Question: In MVC 2 I am working on something and have ran into a snag. I got my repository put instead of putting in the same class the interface is I have it same project as the EDMX file.
Initializing StructureMap is what's killing me at this point. Here's where I'm initizing StructureMap (in Global.asax.cs.)
'''
ObjectFactory.Initialize(x =>
{
x.ForRequestedType<IUnitOfWorkFactory>()
.TheDefaultIsConcreteType<EFUnitOfWorkFactory>()
.CacheBy(InstanceScope.HttpContext);
x.ForRequestedType(typeof(IRepository<>))
.CacheBy(InstanceScope.HttpContext)
.TheDefaultIsConcreteType(typeof(GenericRepository<>));
});
'''
The Namespace for this project is GpdsCreationTaxidermy.Data (which is the same Namespace as my GenericRepository.cs). I would post the code for this file but I dont believe that is the problem here. In my Global.asax I import the proper Namespace
'''
using GodsCreationTaxidermy.Data;
'''
The error I'm getting is:
> Error 3 The type or namespace name
'GenericRepository' could not be found
(are you missing a using directive or
an assembly reference?)
Also attached is an image showing this particular projects layout

Can someone help with this issue, or what I'm doing wrong here
I have even tried adding GodsCreationTaxidermy.Data to the file name and still no luck.
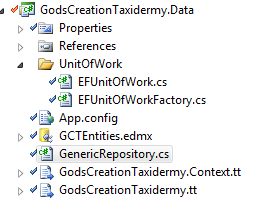
Answer: Thanks for sending the files :-)
It looks like the definition of GodsCreationTaxidermy.Data has changed.
This is what I did to fix the problem:
Remove these references from GodsCreationTaxidermy.Data.Repository Class Library:
- -
Remove these references from GodsCreationTaxidermy.Data Class Library:
- -
Remove the reference to GodsCreationTaxidermy.Data in the GodsCreationTaxidermy MVC project and re-add the reference, choosing GodsCreationTaxidermy.Data from the Project tab
Hopefully that'll get the GenericRepository working :-)
I did notice that the following line no longer works though:
'''
EFUnitOfWorkFactory.SetObjectContext(() => new GodsCreationTaxidermyEntities());
'''
GodsCreationTaxidermyEntities doesn't seem to exist in GodsCreationTaxidermy.Data any more. Does that cause you an issue?